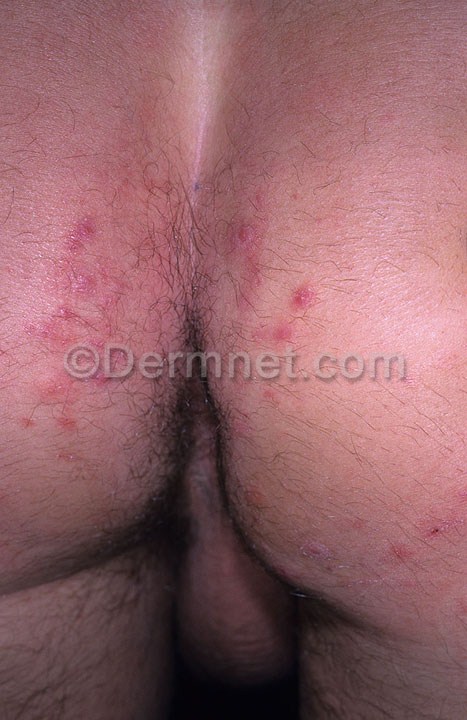
Disease: Scabies Lyme Disease and other Infestations and Bites